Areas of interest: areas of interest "Long-distance Bus Station"
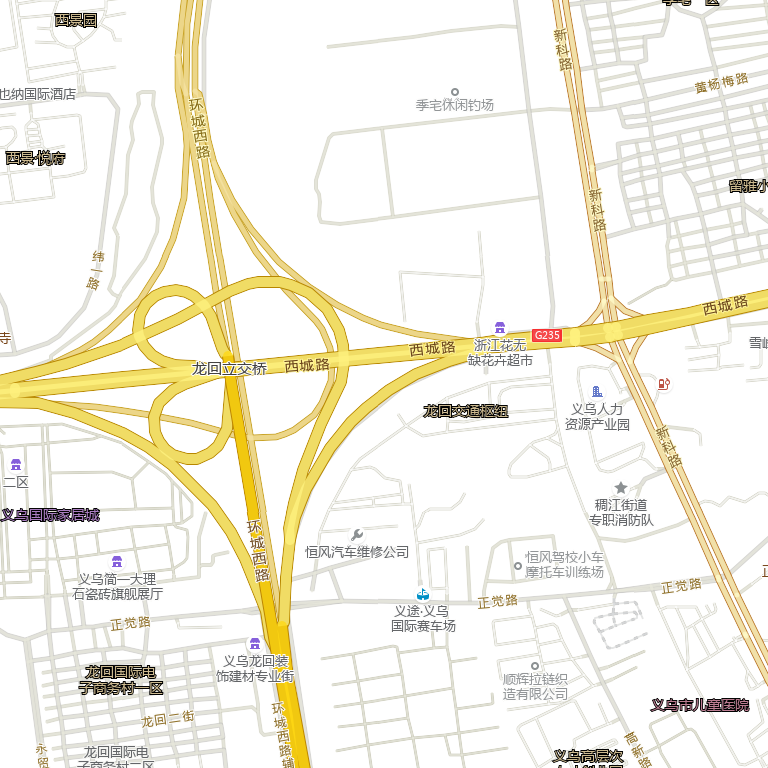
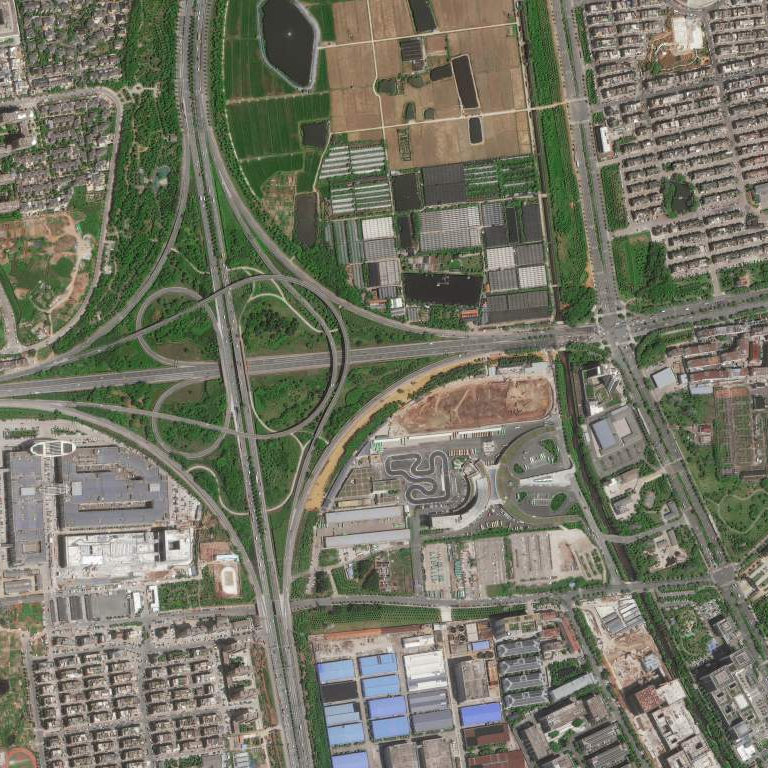